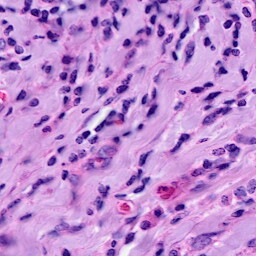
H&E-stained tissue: Breast